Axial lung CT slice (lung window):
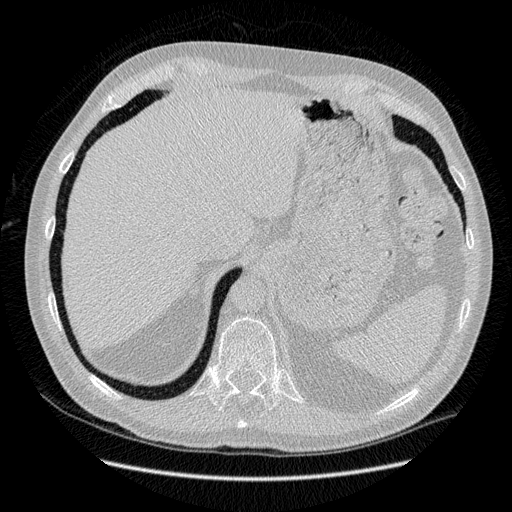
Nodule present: no